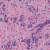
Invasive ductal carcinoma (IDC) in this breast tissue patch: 1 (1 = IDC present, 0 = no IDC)